Question: I have a fairly simple jQuery datatable that consists of several columns and I have one column that contains a Subject, Due Date and brief description.

What I would like to do is sort the column only by the due date and ignore the rest. This works fine if I only have the date, but as soon as I add the addition text it no longer sorts properly.
Here is a snippet of the jQuery code:
'''
$(document).ready(function() {
$('#casesDataTable').dataTable(
{
"sPaginationType": "full_numbers",
"aLengthMenu": [[25, 50, 100, -1], [25, 50, 100, "All"]],
"iDisplayLength": 100,
"aaSorting": [[1, "desc"]]
});
});
'''
And here is a snippet of the HTML code without CSS:
'''
<tr>
<th id="subject" style="width:40%;">
Subject & Due Date
<span class="DataTables_sort_icon css_right ui-icon ui-icon-triangle-1-n"></span>
</th>
<th id="modified" style="width:10%;">
Last Modified
<span class="DataTables_sort_icon css_right ui-icon ui-icon-triangle-1-n"></span>
</th>
</tr>
'''
'''
<td class="center subject">
<span style="display: none;">9/26/2011</span>
<div class="padding">
tester 3
</div>
<div class="padding duedate">
<p>9/26/2011 - Mauris nulla mauris, ornare quis accumsan vitae, consectetur non sapien. In congue dui in sem cursus eleifend. Ut non suscipit augue. Praesent euismod auctor felis, eget pharetra justo euismod a. </p>
</div>
</td>
<td class="center sorting_1">
2/9/2011
</td>
'''
'''
<td class="center subject">
<span style="display: none;">4/30/2013</span>
<div class="padding">
tester 1
</div>
<div class="padding duedate">
<p>4/30/2013 - Lorem ipsum dolor sit amet, consectetur adipiscing elit. Pellentesque adipiscing rutrum lacinia. Donec ullamcorper ligula eu purus semper semper. Sed in est et nibh condimentum semper quis ultricies u...</p>
</div>
</td>
<td class="center sorting_1">
4/15/2013
</td>
'''
'''
<td class="center subject">
<span style="display: none;">5/16/2012</span>
<div class="padding">
tester 2
</div>
<div class="padding duedate">
<p>5/16/2012 - Nullam viverra, urna a tempus scelerisque, odio purus ultricies nibh, mollis pellentesque justo est quis augue. Quisque nec odio libero, tempus viverra leo.</p>
</div>
</td>
<td class="center sorting_1">
2/9/2012
</td>
'''
'''
<td class="center subject">
<span style="display: none;">5/16/2010</span>
<div class="padding">
tester 4
</div>
<div class="padding duedate">
<p>5/16/2010 - In vulputate rutrum elit nec mattis. Integer ullamcorper vestibulum sapien adipiscing gravida. Nullam quis ante diam, vel luctus elit. Quisque id adipiscing erat. ?</p>
</div>
</td>
<td class="center sorting_1">
2/9/2010
</td>
'''
When I run this script and sort by "Last Modified" it works fine, but if I sort by "Subject & Due Date" it messes up, when I'm trying to get it to sort by the due date which is in a hidden span after each .
Anyone know how to accomplish this, or can see what I'm doing wrong?
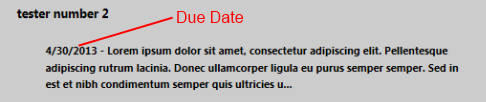
Answer: I had a similar problem and found the solution the other day.
For any column, you can specify an iDataSort parameter which specifies the alternative column to sort by. You can combine this with an extra column that you just have the date in, but hide that column using bVisible = false.
See the column help at <URL>